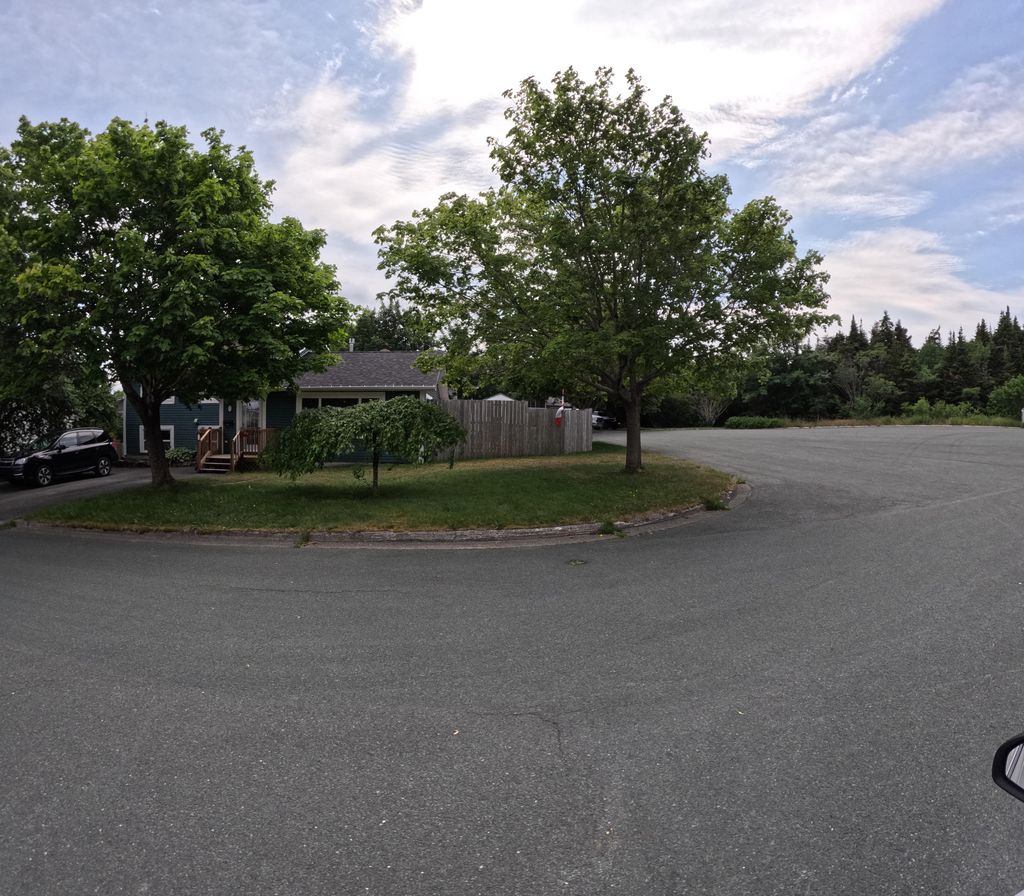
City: st_johns